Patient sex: F
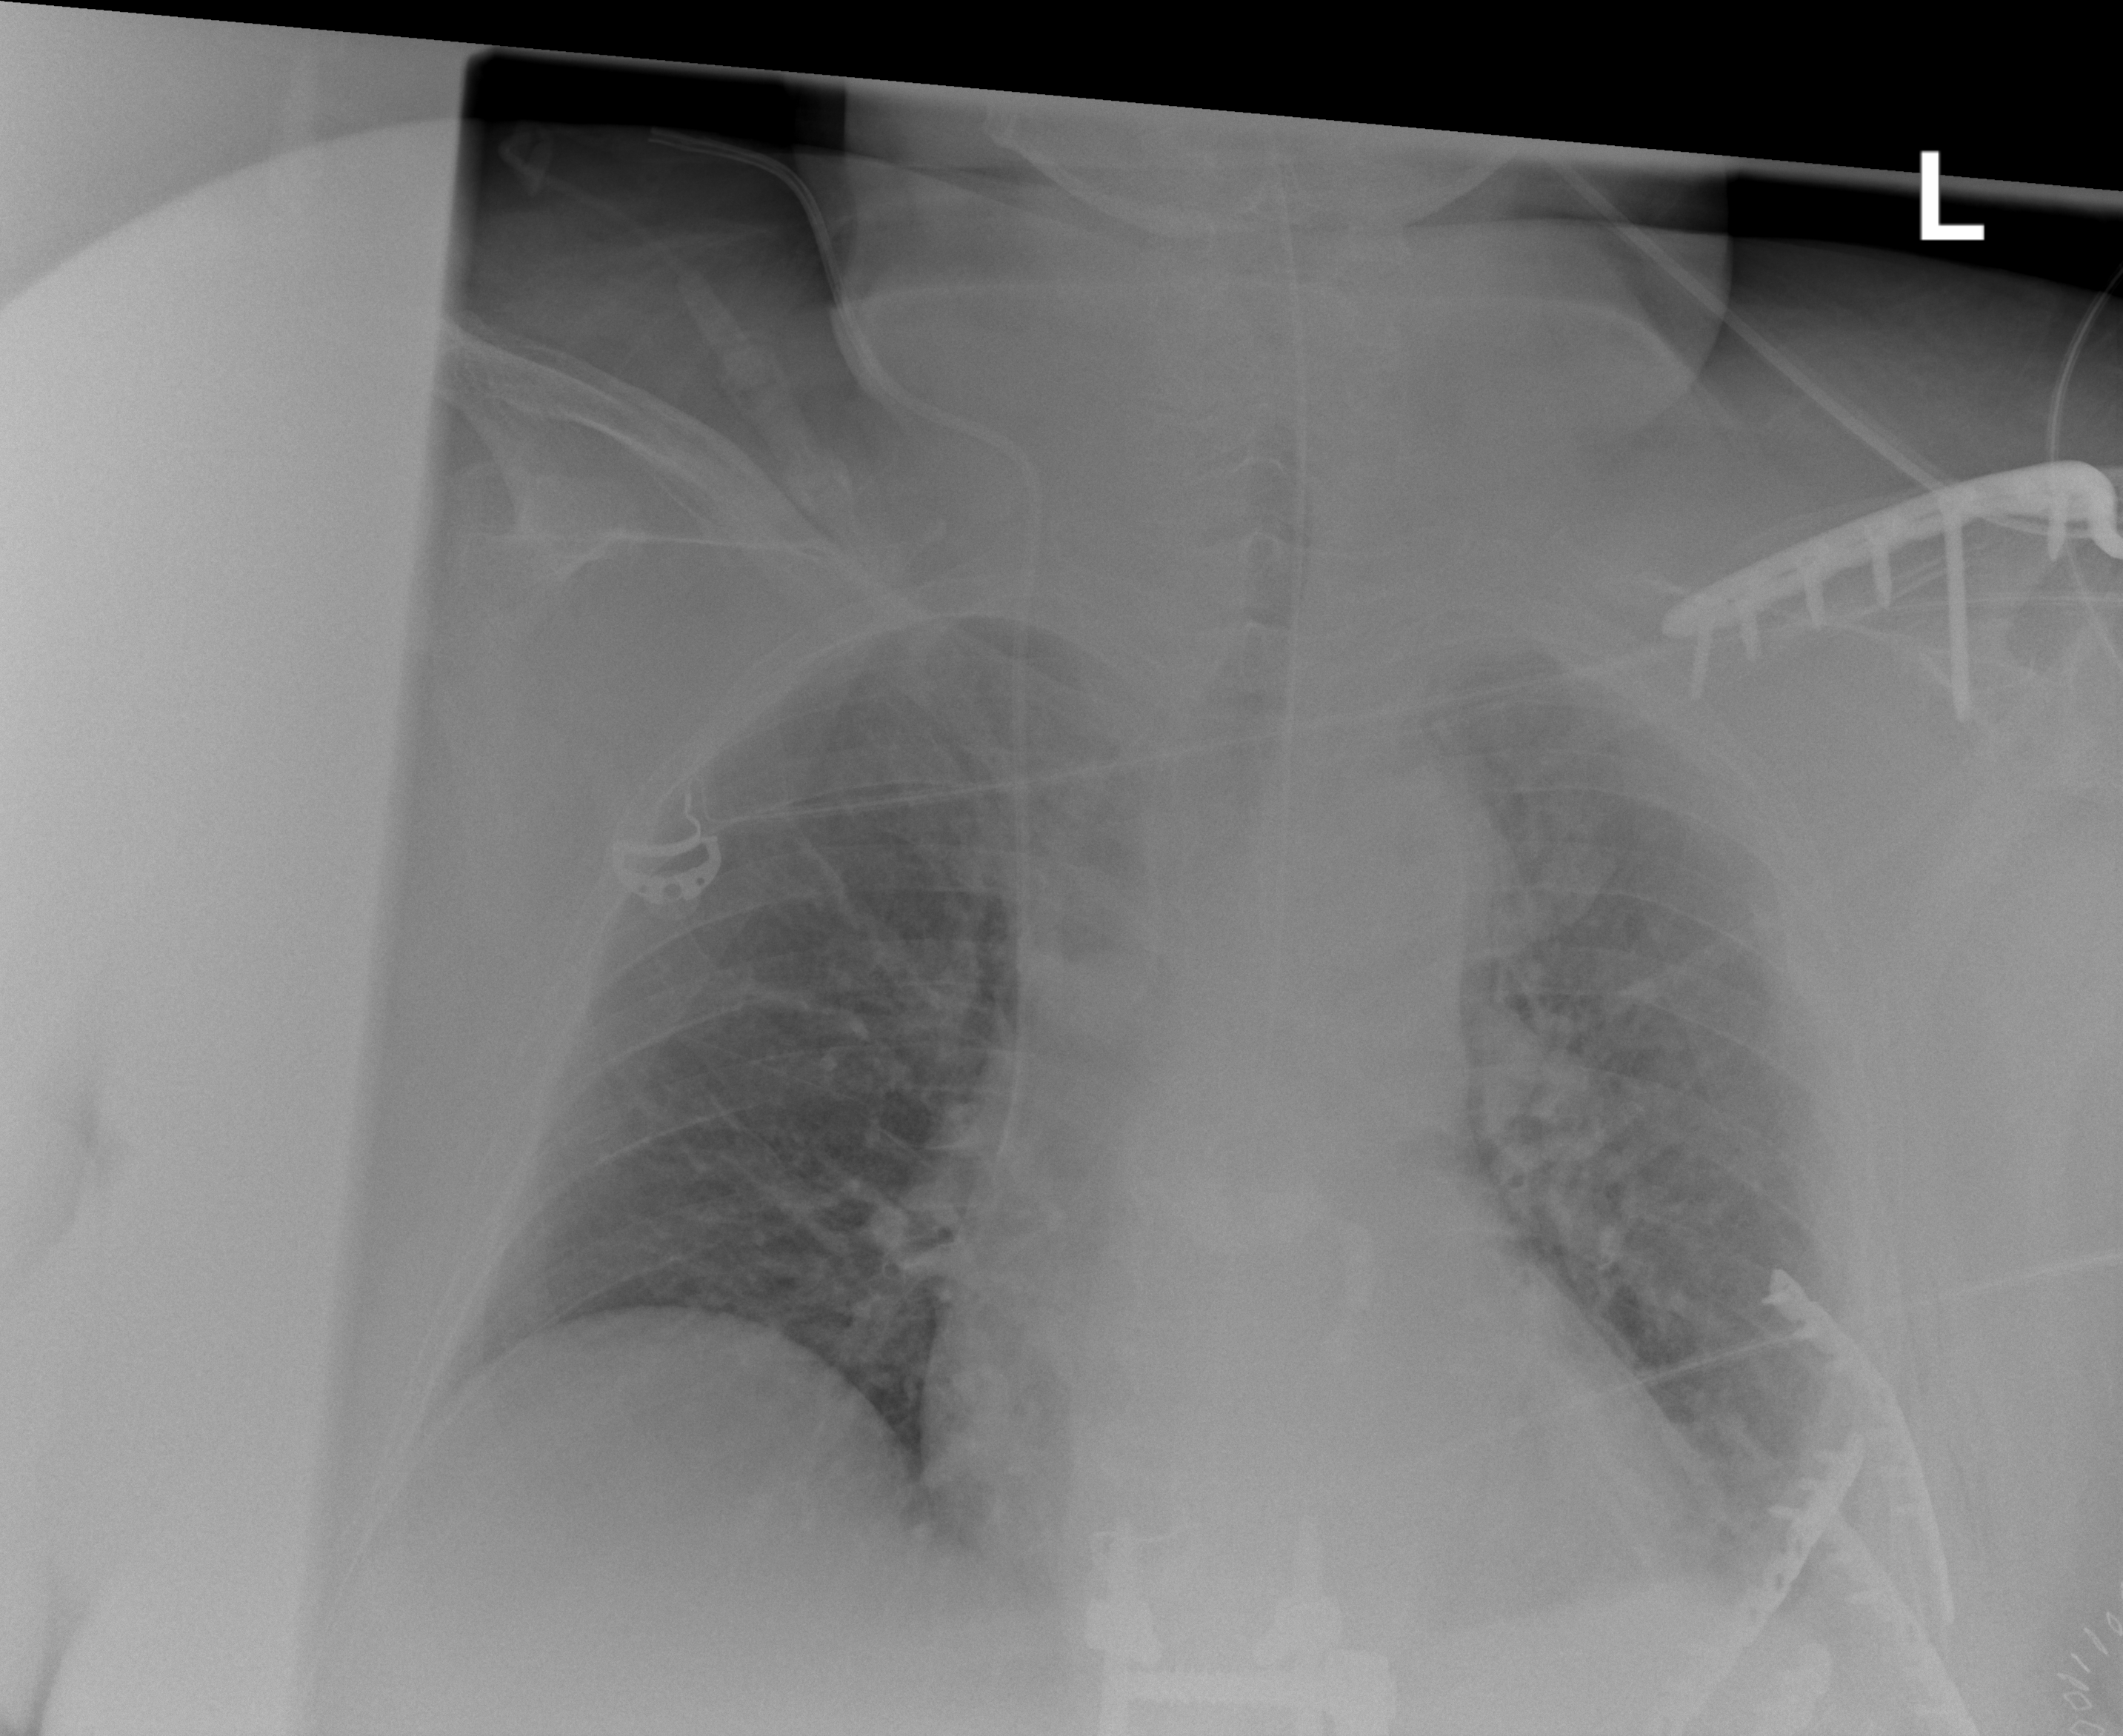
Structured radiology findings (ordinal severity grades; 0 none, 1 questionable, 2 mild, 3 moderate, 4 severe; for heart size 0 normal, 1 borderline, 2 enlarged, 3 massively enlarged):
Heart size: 1
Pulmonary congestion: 0
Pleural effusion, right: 0
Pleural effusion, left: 2
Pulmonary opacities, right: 0
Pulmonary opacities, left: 0
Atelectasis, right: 0
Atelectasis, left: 2